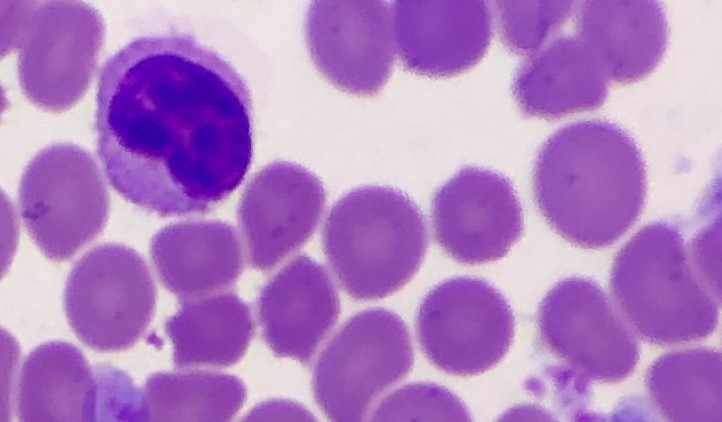
White blood cell type: Lymphocyte